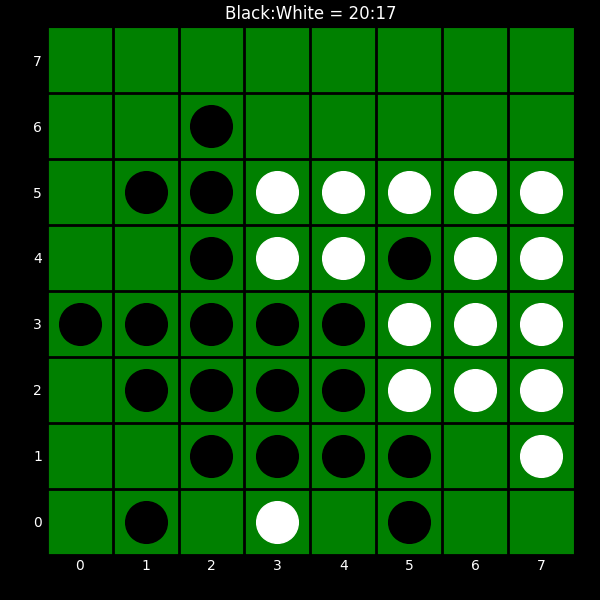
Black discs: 20
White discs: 17